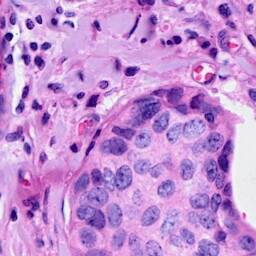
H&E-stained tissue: Breast